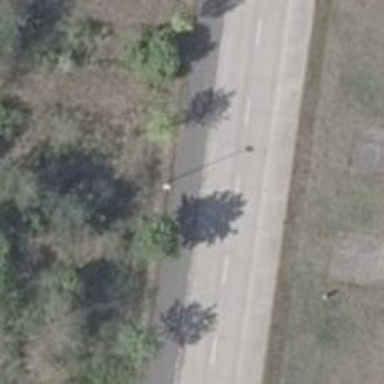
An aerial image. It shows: Track road with concrete surface.